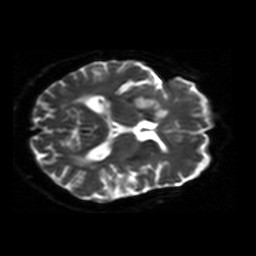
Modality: ADC
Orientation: axial
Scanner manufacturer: siemens
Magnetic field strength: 1.5 T
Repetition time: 16.8 s
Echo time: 0.119 s